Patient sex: F
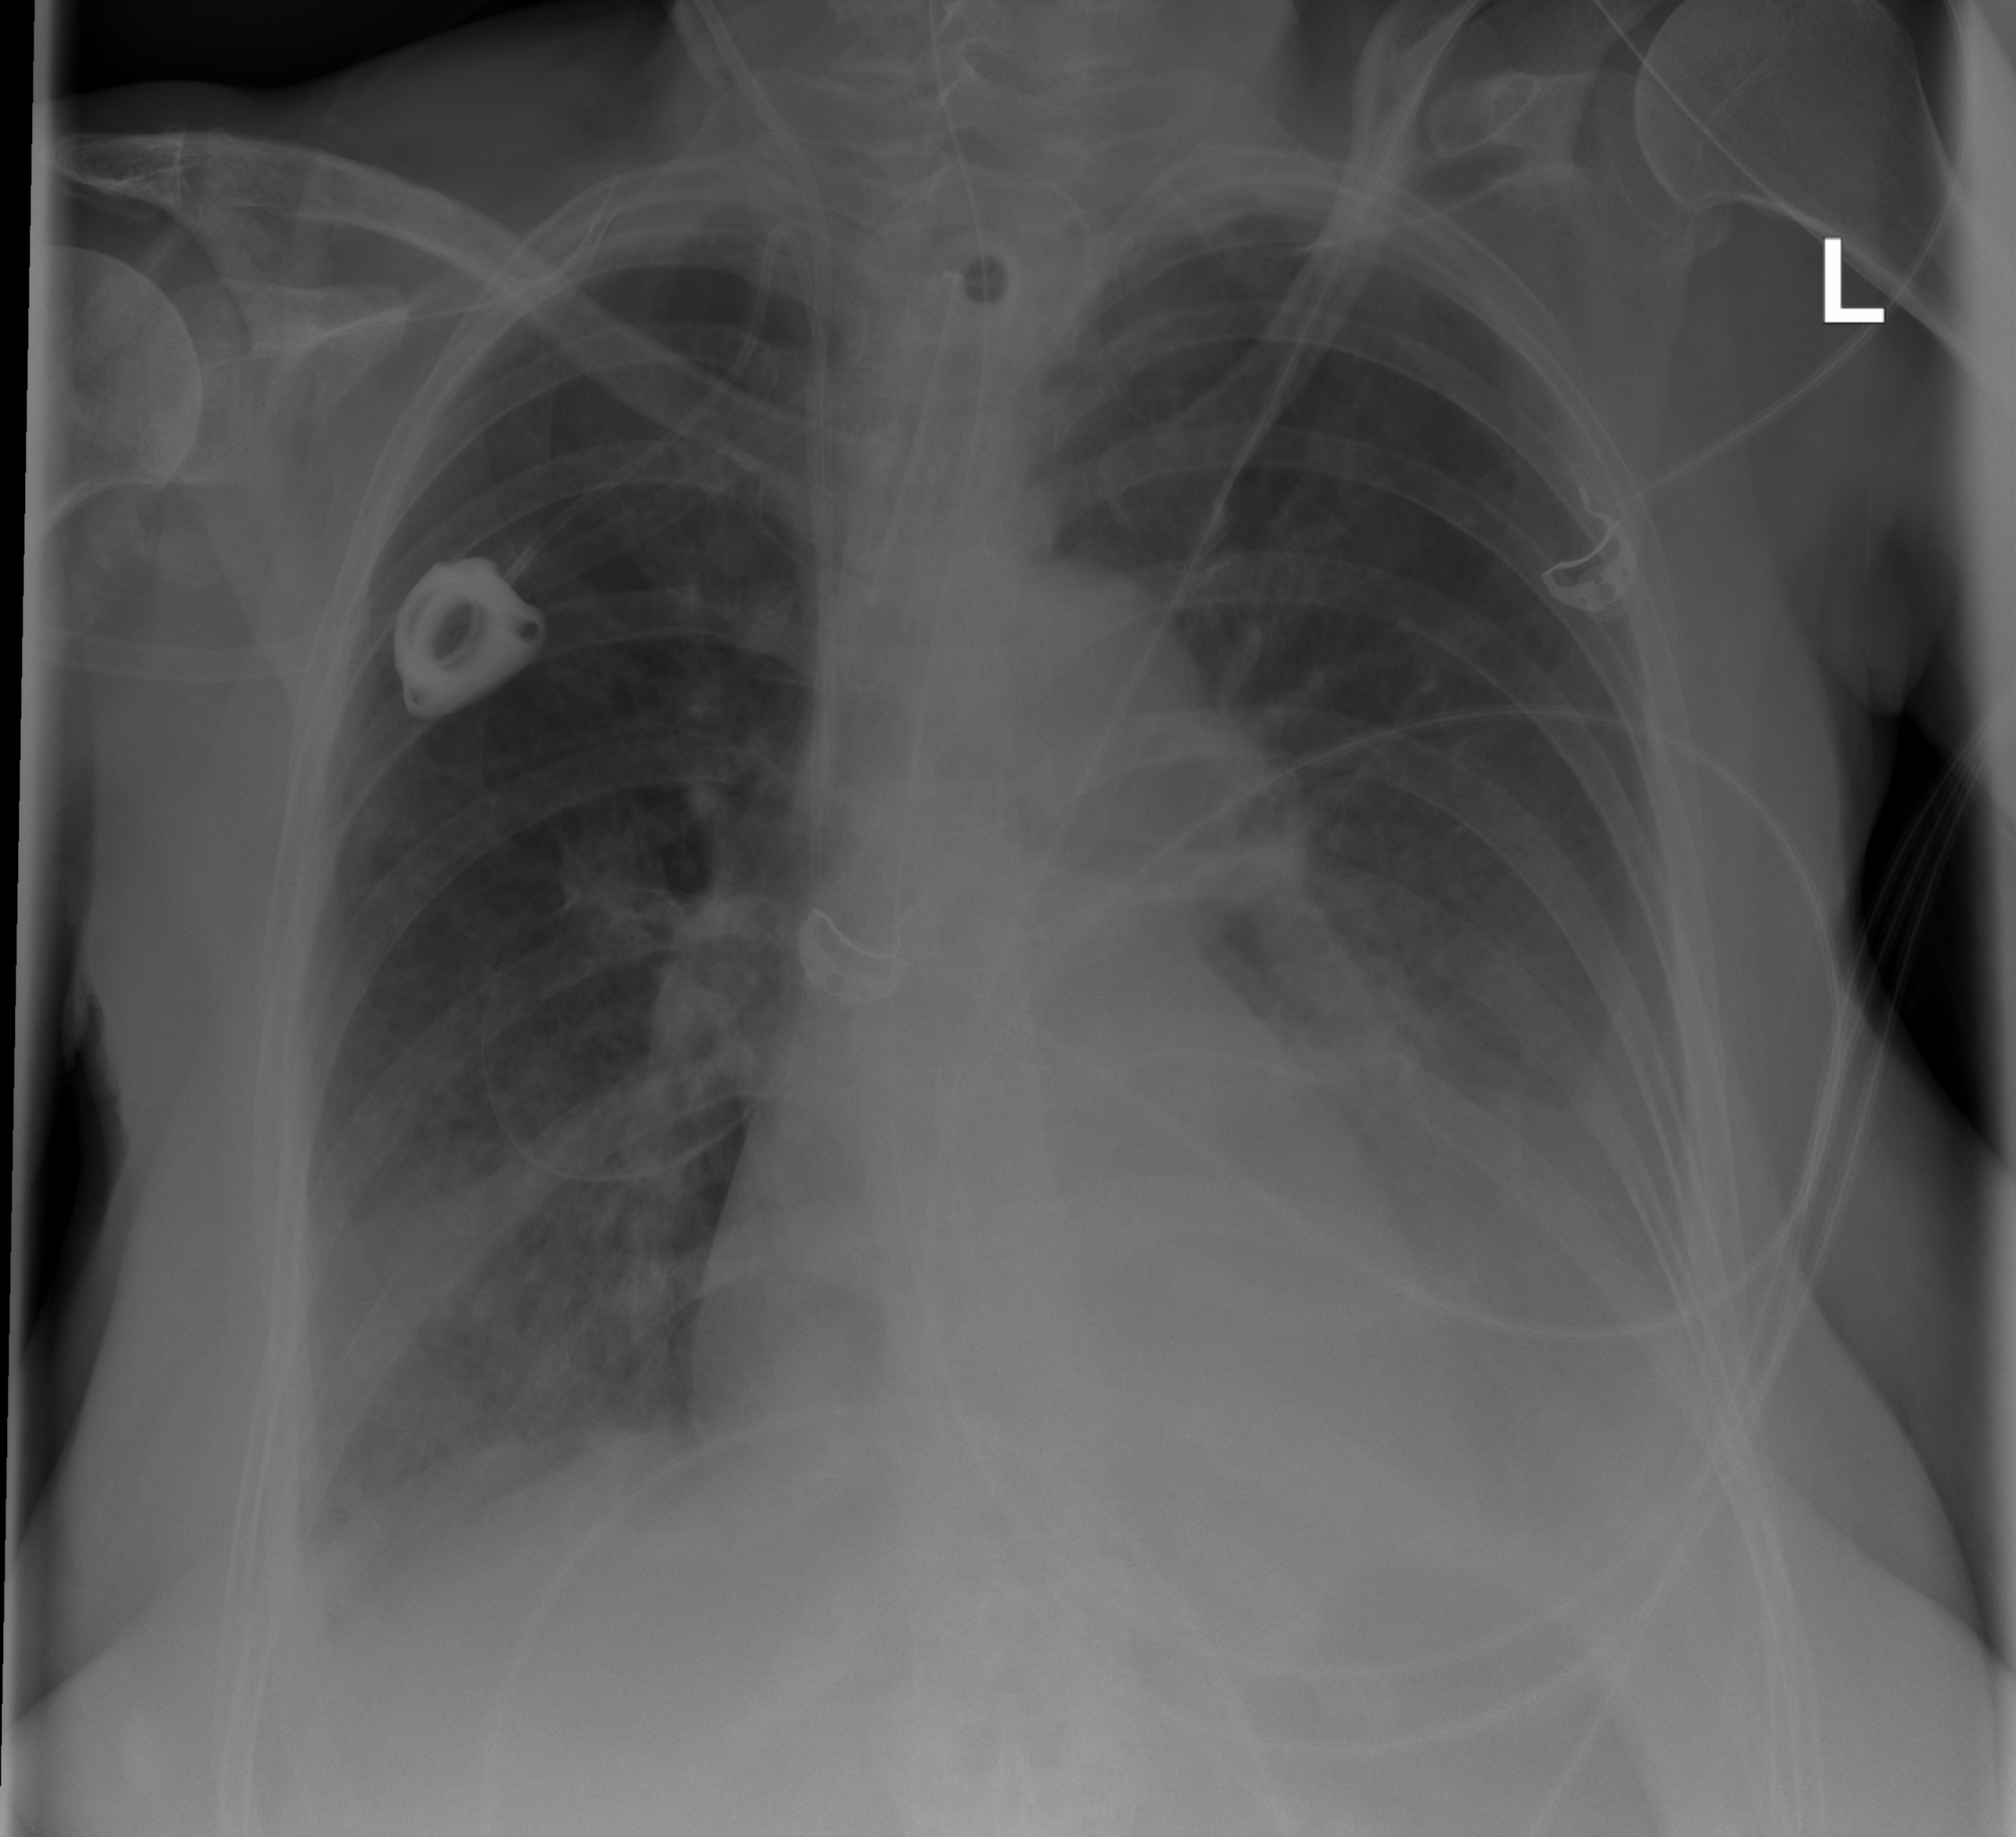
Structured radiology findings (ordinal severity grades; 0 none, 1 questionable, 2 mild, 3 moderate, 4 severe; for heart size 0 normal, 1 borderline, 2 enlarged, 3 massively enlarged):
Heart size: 1
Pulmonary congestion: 2
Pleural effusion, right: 2
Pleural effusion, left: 3
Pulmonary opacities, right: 0
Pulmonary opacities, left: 0
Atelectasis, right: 2
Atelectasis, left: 2